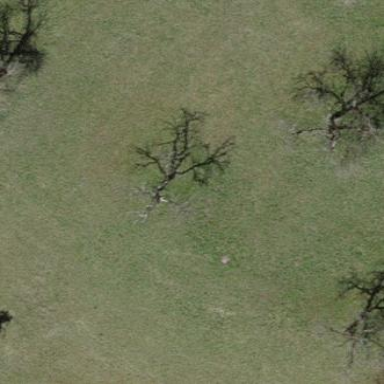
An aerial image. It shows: Orchard.